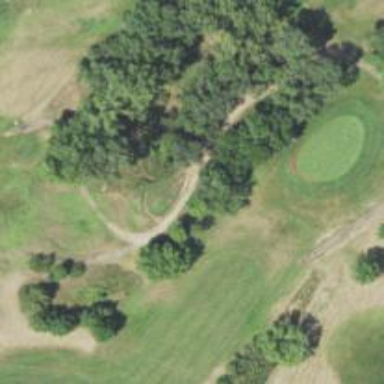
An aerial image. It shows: Golf tee.